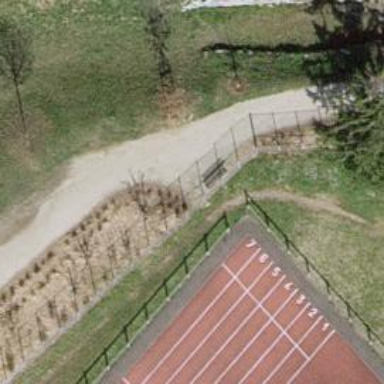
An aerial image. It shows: Black bench.